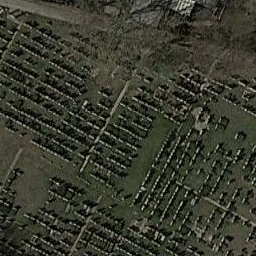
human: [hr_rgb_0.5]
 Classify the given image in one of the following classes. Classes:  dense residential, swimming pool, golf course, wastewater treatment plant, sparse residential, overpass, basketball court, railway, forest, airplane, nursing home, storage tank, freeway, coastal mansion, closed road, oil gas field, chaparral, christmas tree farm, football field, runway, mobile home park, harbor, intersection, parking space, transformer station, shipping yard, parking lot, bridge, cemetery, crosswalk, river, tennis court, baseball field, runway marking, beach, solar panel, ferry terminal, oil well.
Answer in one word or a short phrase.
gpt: cemetery